Question: I want to plot blocks of color on a polar grid. Currently (as seen below) the blocks do not follow the specified meridians and parallels. I would like these blocks to fit within the arched boxes I have drawn. Any help would be grately appreciated.

'''
import numpy as np
import matplotlib.pyplot as plt
from mpl_toolkits.basemap import Basemap
fig = plt.figure()
cols = np.linspace(60,200,4)
rows = np.linspace(60,78,4)
ax = fig.add_subplot(1,1,1)
Z = np.random.random( (4,4) )
m = Basemap(width=<PHONE>, height=<PHONE>,
resolution='l', projection='stere', lat_0=72, lon_0=130.)
### draw parallels and meridians.
m.drawparallels(rows, linewidth=0.7)
m.drawmeridians(cols, linewidth=0.7)
m.drawmapboundary()
x, y = m(*np.meshgrid(cols,rows))
m.pcolormesh(x, y, Z, vmin=0, vmax=1)
plt.tight_layout()
plt.savefig('sof_example.png')
'''
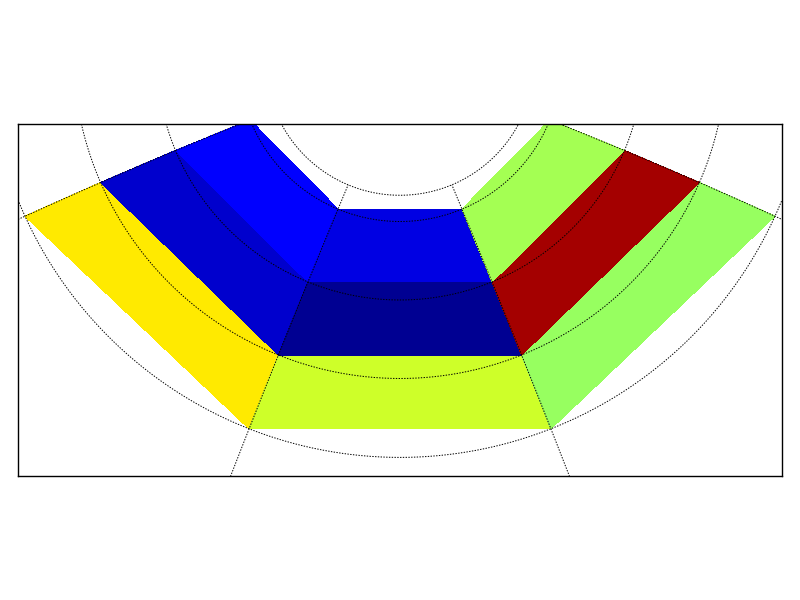
Answer: I think there is no easy way to do it. The way I see it, python does not "know" about the map projection. What you plot is not lon/lat, but rather lon/lat that has been converted to axes coordinates by basemap.
So what you can do is to do exactly what you've done but refine the plot grid.
This seems to do the trick, but it is a kind of "brute" solution ;-)
'''
import numpy as np
import matplotlib.pyplot as plt
from mpl_toolkits.basemap import Basemap
fig = plt.figure()
cols = np.linspace(60,200,4)
rows = np.linspace(60,78,4)
ax = fig.add_subplot(1,1,1)
Z = np.random.random( (4,4) )
m = Basemap(width=<PHONE>, height=<PHONE>,
resolution='l', projection='stere', lat_0=72, lon_0=130.,ax=ax)
### draw parallels and meridians.
m.drawparallels(rows, linewidth=0.7)
m.drawmeridians(cols, linewidth=0.7)
m.drawmapboundary()
### set up new cols, rows and z that are on high-res grid
cols2 = np.linspace(cols[0],cols[-1],100)
rows2 = np.linspace(rows[0],rows[-1],100)
Z2 = np.zeros((100,100))
for i in range(0,cols.shape[0]-1):
for j in range(0,rows.shape[0]-1):
### find corresponding cols, rows on high-res grid
i0 = np.where(np.abs(cols2-cols[i]) == np.min(np.abs(cols2-cols[i])))[0]
i1 = np.where(np.abs(cols2-cols[i+1]) == np.min(np.abs(cols2-cols[i+1])))[0]
j0 = np.where(np.abs(rows2-rows[j]) == np.min(np.abs(rows2-rows[j])))[0]
j1 = np.where(np.abs(rows2-rows[j+1]) == np.min(np.abs(rows2-rows[j+1])))[0]
### put Z value in new Z2 array
Z2[j0:j1+1,i0:i1+1] = Z[j,i]
x,y = m(*np.meshgrid(cols2,rows2))
m.pcolormesh(x,y,Z2,vmin=0,vmax=1)
plt.tight_layout()
plt.savefig('sof_example.png')
plt.show()
'''